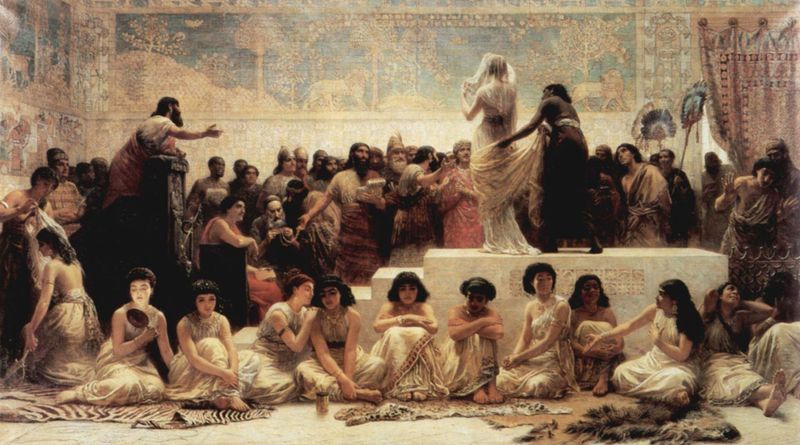
Titel: Der Heiratsmarkt von Babylon
Künstler: Edwin Long
Standort: Surrey (UK)
Institution: Royal Holloway and Bedford New College
Schlagwörter: blau, gemälde, mann, nackt, weiß, frauen, menschen, mädchen, sitzen, frau, frisuren, haar, hell, kleid, kleider, männer, paris, raum, schmuck, schwarz, stuhl, szene, rot, schleier, tiere, tuch, beige, fächer, masse, menge, ornament, symbolismus, teppich, bart, gericht, jung, blicke, diener, dienerin, federn, haarschmuck, historie, kleidung, pelz, sockel, stehen, spiegel, vorhang, öl, boden, gewand, haare, redner, sitzend, stehend, händler, bühne, fell, schleppe, röcke, markt, haarband, saal, vorführung, treppe, historienbild, könig, thron, braut, vorhänge, wandteppich, wandgemälde, wandmalerei, stuck, stufen, wedel, ankleiden, nackte, podest, warten, zeigen, klimt, halle, schwarze haare, schwarze, verkauf, verkäufer, antike, orient, orientalisch, palast, schönheit, hocken, kauf, mythologie, menschenmenge, pult, tribühne, armreif, armreifen, harem, löwen, schwarzer, felle, kanzel, jesus, anbieten, handspiegel, antik, mythologisch, feuerbach, dunkle haare, lenbach, historismus, auktion, bieten, gebot, gebote, schau, sklavin, versteigerung, hochzeit, tempel, löwe, fresko, tierpelz, verkaufen, orientalismus, jerusalem, biblisch, wandbehang, arabien, sklaven, fresco, käufer, leopardenfell, sultan, ägyptisch, ägypten, viele menschen, löwenfell, wettbewerb, tiger, urteil, tigerfell, basar, heirat, sklavinnen, jungfrauen, jüdisch, haarem, babylon, asiatin, salomon, anbieter, zebra, feilschen, sklavenmarkt, pelze, weiße kleidung, rednerpult, brautkleider, anselm feuerbach, sklavenhändler, anpreisen, tiegerfell, scön, tierfelle, alma tedema, alma-tadema, lawrence alma-radema, mädchenhandel, versteigern, zebrafell, 1900, fächerträger, zegbra